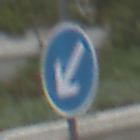
Verkehrszeichen: VorgeschriebeneVorbeifahrtLinks
Umgebung: Outdoor, Urban
Tageszeit: Midday
Wetter: Overcast
Licht: Natural
Jahreszeit: NotSpecified
Kontrast: LowContrast